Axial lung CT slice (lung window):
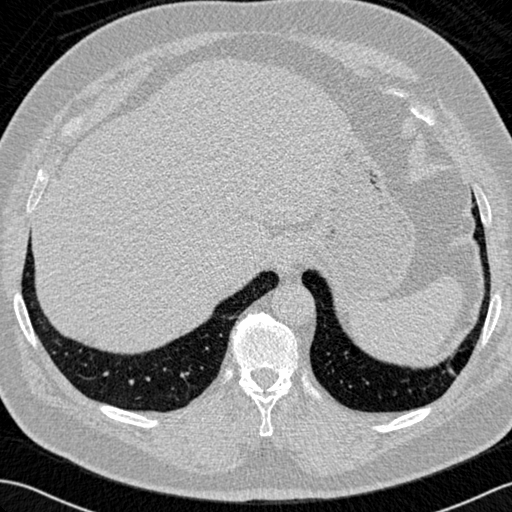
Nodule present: no